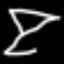
Label: hourglass